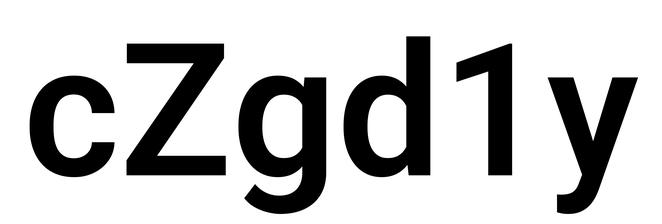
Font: Roboto_SemiBold